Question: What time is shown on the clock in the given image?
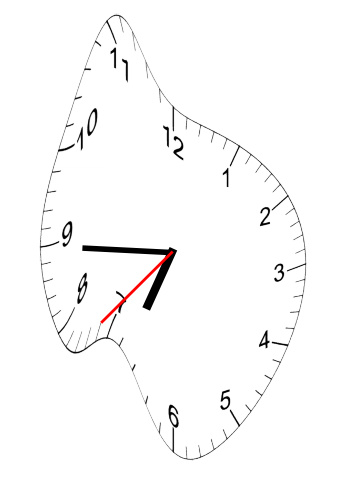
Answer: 06:44:37